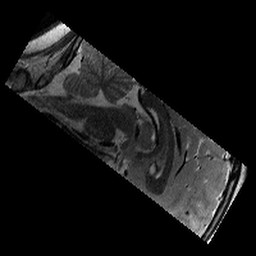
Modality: T2w
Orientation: sagittal
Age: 12
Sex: male
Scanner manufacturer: siemens
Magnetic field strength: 3 T
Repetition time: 9.23 s
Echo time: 0.067 s